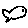
Label: fish